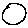
Label: circle